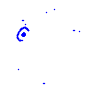
Particle: proton